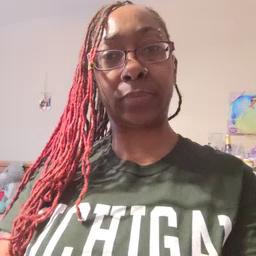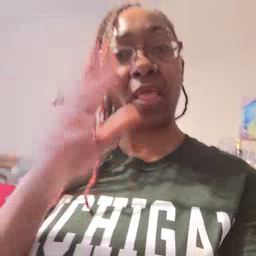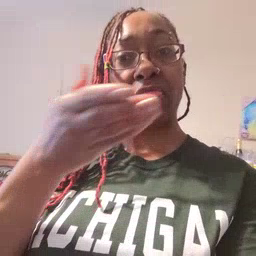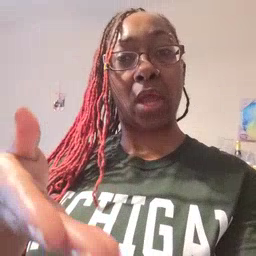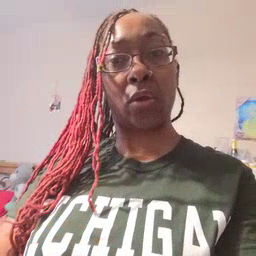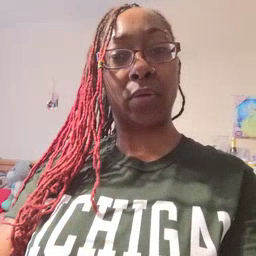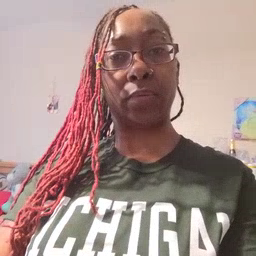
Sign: there